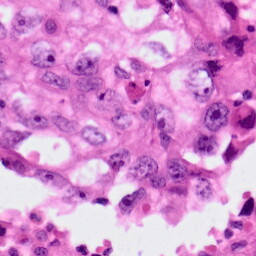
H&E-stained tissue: Lung